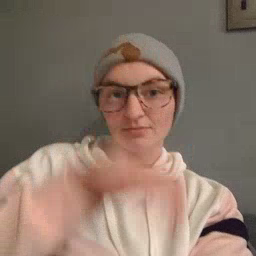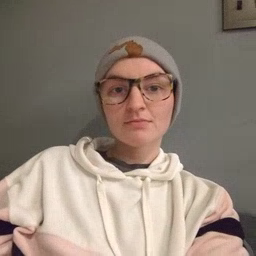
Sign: fireman